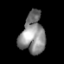
Tissue: lung
Cell type: Epithelial cells
Senescence score: 0.2414
Nuclear area (px): 959
Mean DAPI intensity: 135.586